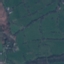
Land use / land cover class: Pasture